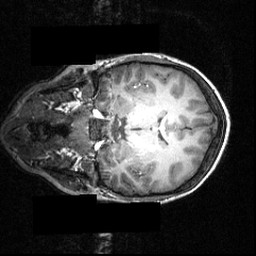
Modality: T1w
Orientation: coronal
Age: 12
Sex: female
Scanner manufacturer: siemens
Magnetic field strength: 3.951 T
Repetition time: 1.5 s
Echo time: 0.00335 s